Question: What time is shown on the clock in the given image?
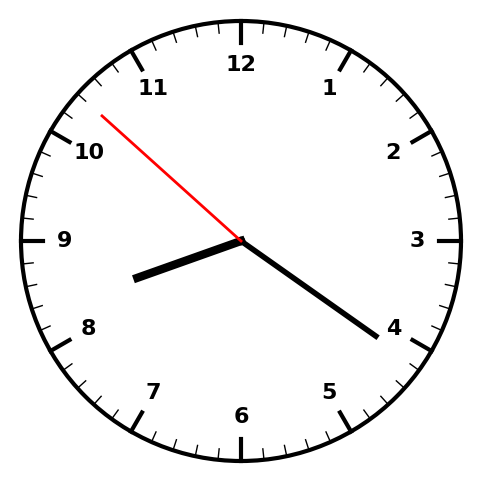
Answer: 08:20:52